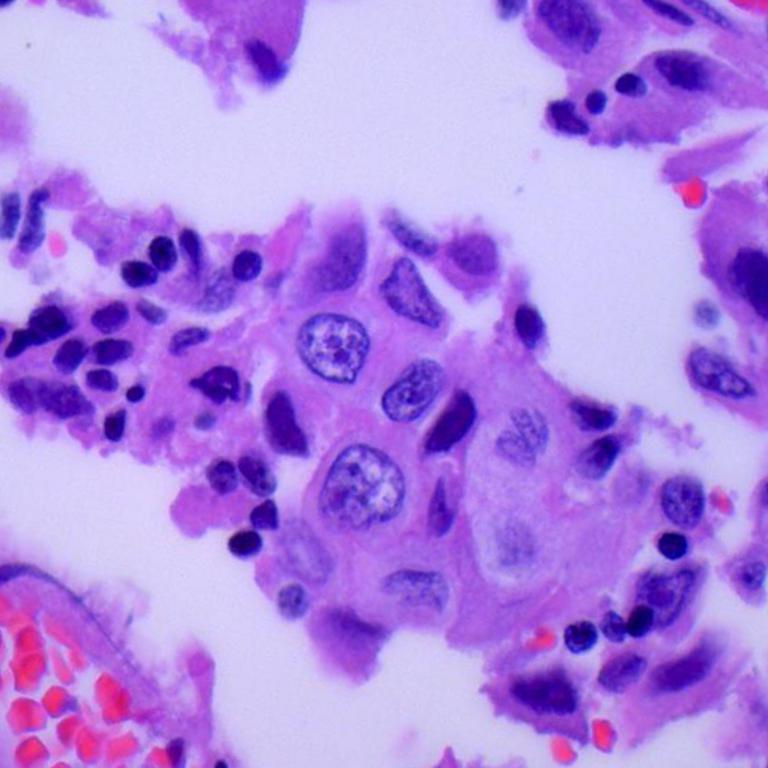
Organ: lung
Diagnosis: adenocarcinomas